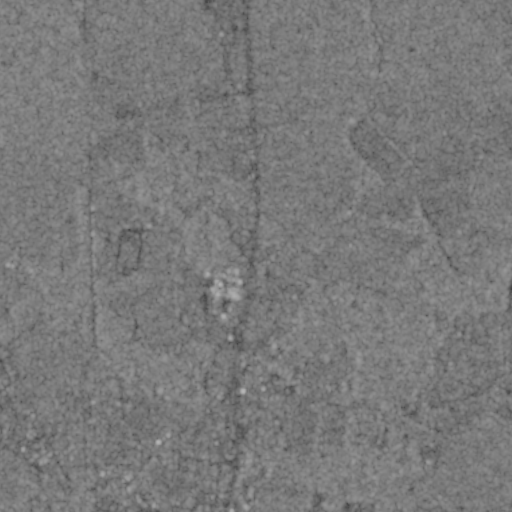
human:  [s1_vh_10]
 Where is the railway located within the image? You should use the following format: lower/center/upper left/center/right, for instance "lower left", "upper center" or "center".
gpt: The railway is located in the left of the image.
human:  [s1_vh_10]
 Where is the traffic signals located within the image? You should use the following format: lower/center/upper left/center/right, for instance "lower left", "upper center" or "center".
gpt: The traffic signals is located in the lower center of the image.
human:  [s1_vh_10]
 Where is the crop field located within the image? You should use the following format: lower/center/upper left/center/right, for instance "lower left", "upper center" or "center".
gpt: There is no crop field in the image.

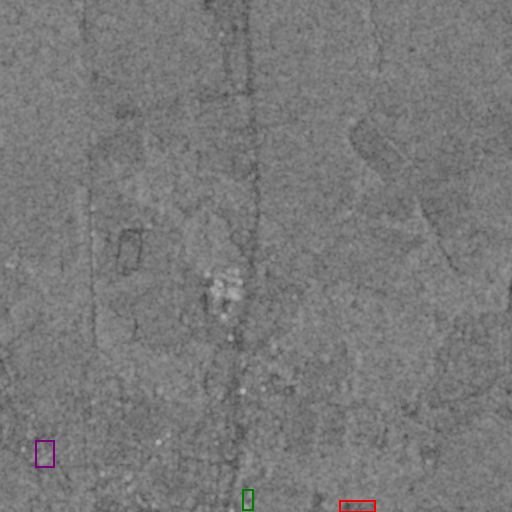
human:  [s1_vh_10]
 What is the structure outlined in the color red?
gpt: The structure outlined in red is a park.
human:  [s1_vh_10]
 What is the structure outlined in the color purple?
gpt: The structure outlined in purple is a building.
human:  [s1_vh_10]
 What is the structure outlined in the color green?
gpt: The structure outlined in green is a building.
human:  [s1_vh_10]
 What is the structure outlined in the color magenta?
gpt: There is no magenta outline.